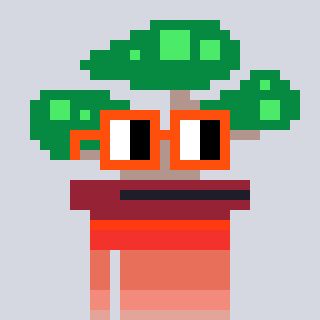
a pixel art character with square orange glasses, a bonsai-shaped head and a hotbrown-colored body on a cool background